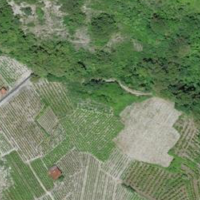
EUNIS habitat code: 40
Species observed at this site:
Hippocrepis emerus
Prunus spinosa
Saponaria ocymoides